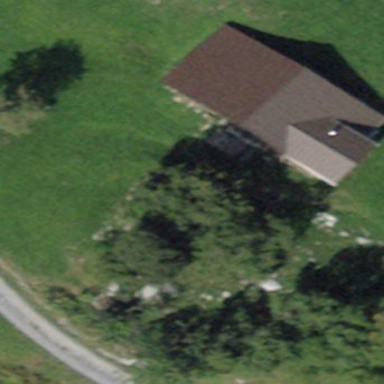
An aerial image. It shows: Rural barn.